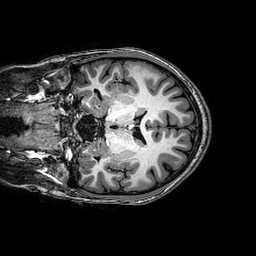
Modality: T1w
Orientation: coronal
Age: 22
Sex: female
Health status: healthy
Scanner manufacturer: philips
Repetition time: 0.008149 s
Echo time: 0.00373 s